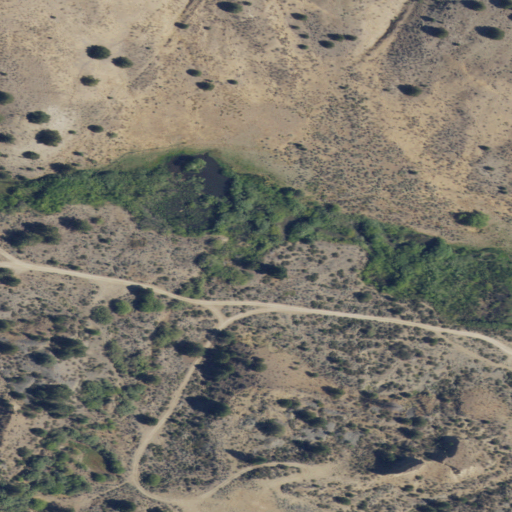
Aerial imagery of valley in Oregon named Kitchen Gulch containing shrub and woody wetlands